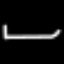
Label: pencil